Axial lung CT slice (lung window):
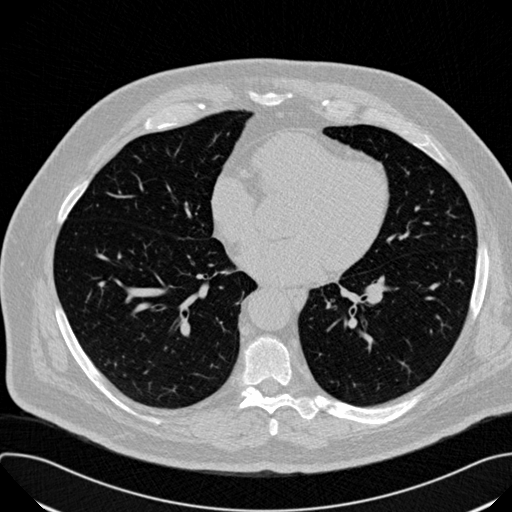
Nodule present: no